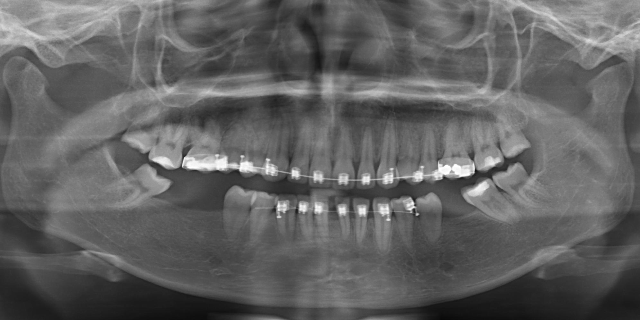
adult